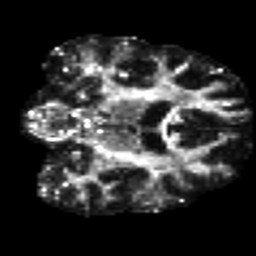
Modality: FA
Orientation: coronal
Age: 49
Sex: female
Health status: ill
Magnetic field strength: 3 T
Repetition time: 8.4 s
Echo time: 0.0926 s